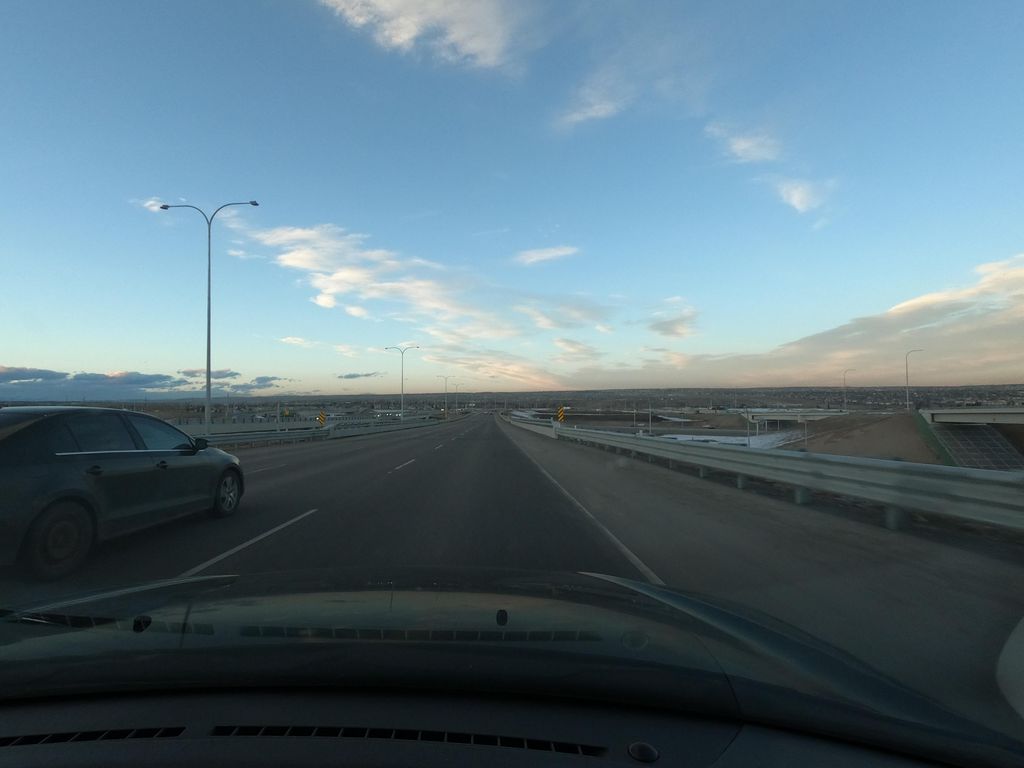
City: calgary